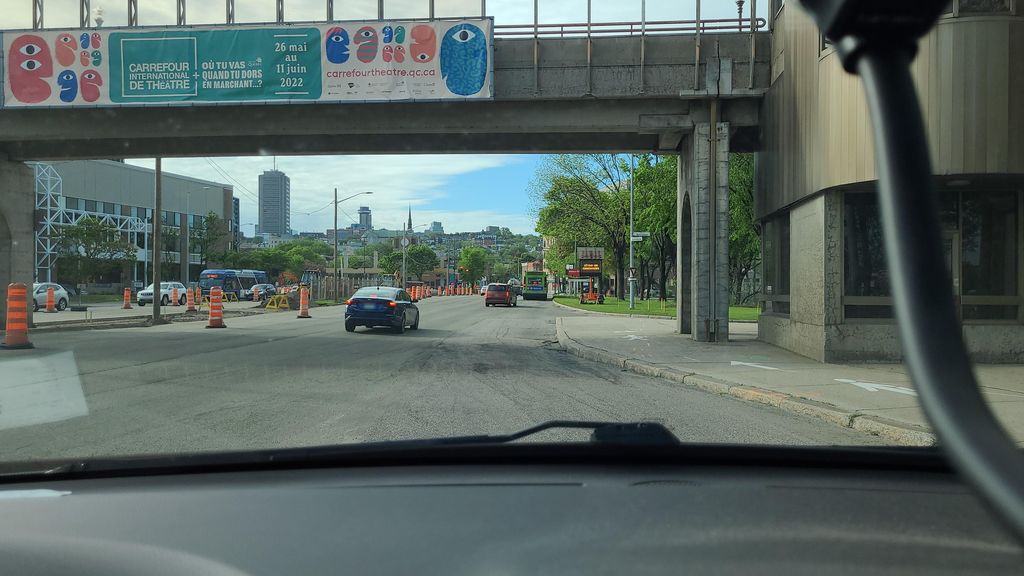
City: quebec_city